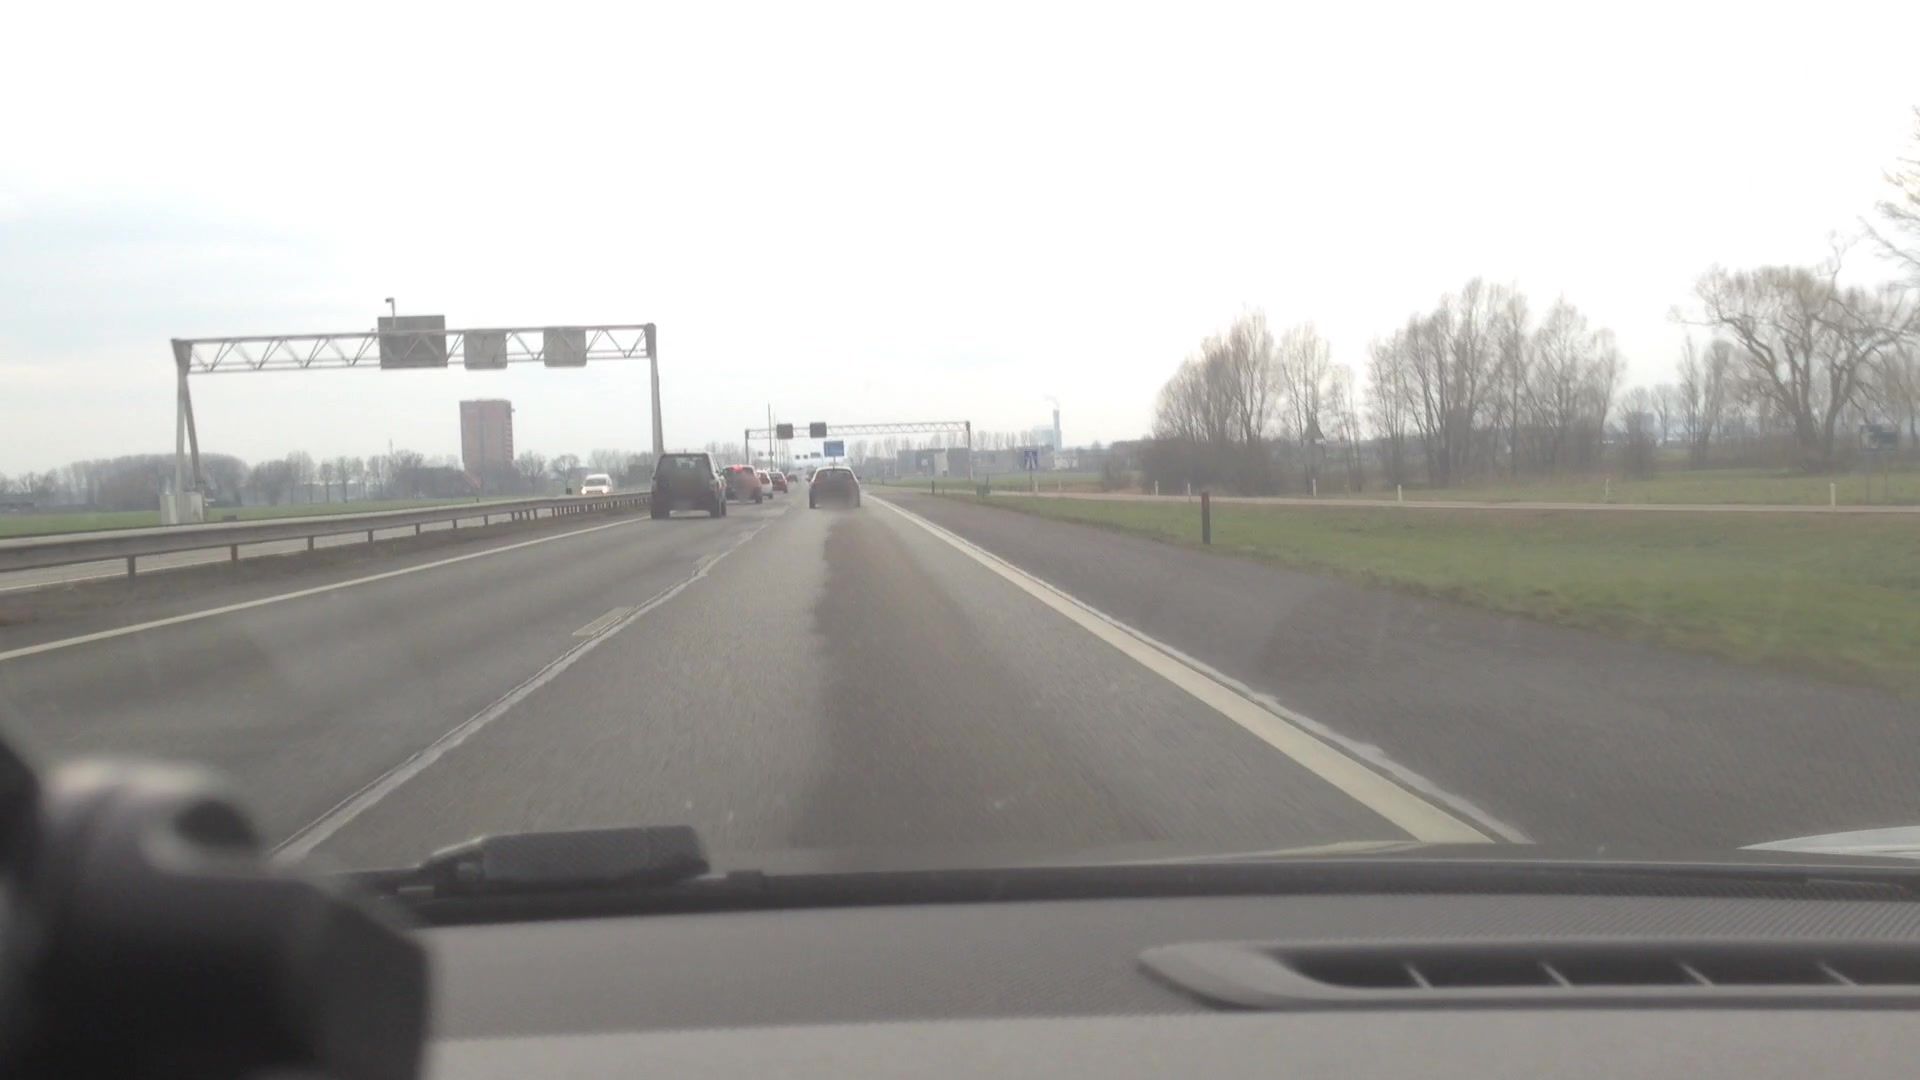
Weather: cloudy
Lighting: day
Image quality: slightly poor
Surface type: driving surface
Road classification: rest_area
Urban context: suburban or peri-urban
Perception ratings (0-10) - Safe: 1.49, Lively: 1.08, Beautiful: 4.28, Boring: 5.4, Depressing: 5.82, Wealthy: 0.59